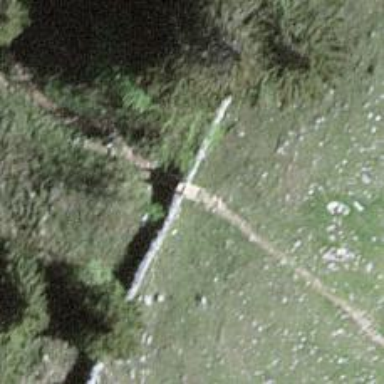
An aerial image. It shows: Ladder-style stile.